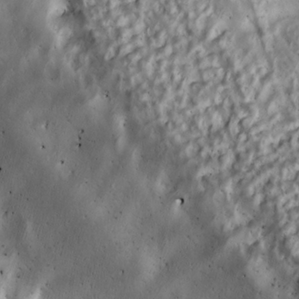
Label: non_frost